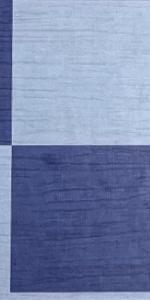
Label: Empty